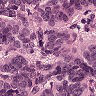
Metastatic tissue present: yes